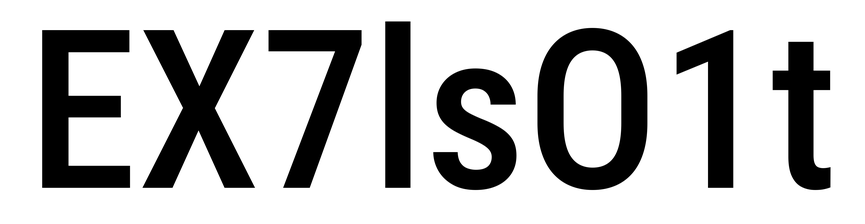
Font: Roboto_Condensed_Medium